Question: Is there a possibility to move x values from y axis? Like in the following pic

(Left chart is wrong without x-offset, right is correct one)
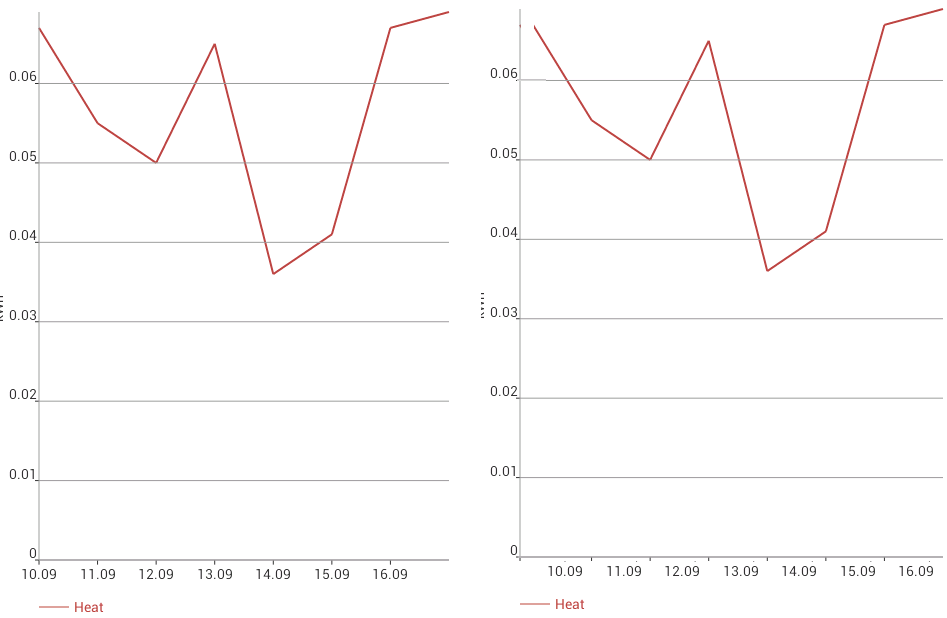
Answer: You can set the X axis minimum visible point:
'''
renderer.setXAxisMin(someDatetimeInMillis);
'''